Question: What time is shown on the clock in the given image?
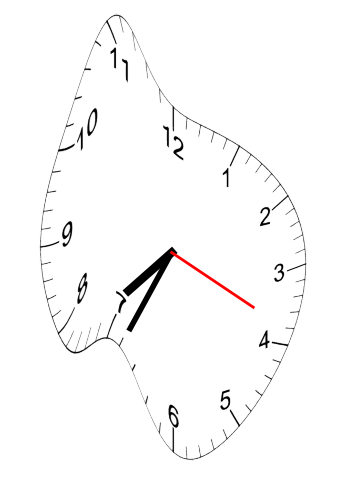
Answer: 07:34:19